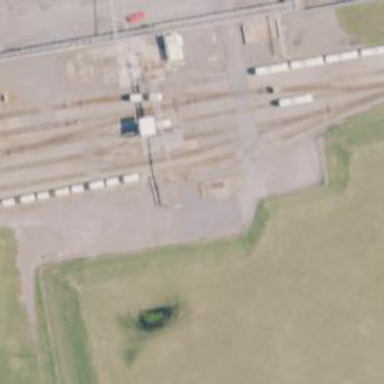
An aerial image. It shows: Wedge used for railway derailment.